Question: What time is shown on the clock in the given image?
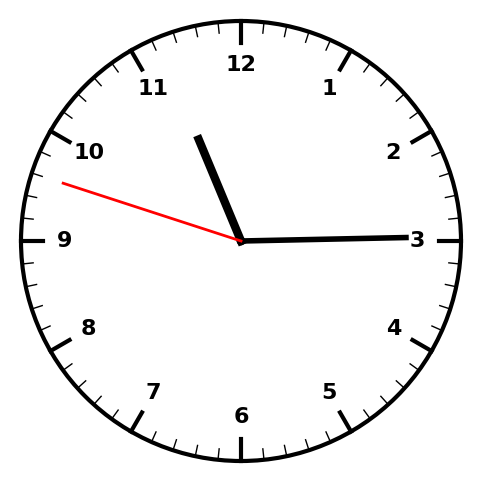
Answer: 11:14:48